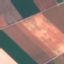
Label: AnnualCrop